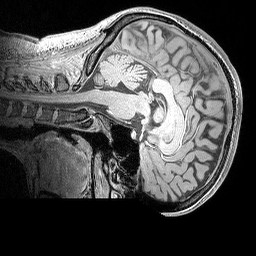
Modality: MP2RAGE
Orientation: sagittal
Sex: female
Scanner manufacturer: siemens
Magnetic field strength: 3 T
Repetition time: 5 s
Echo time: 0.00292 s